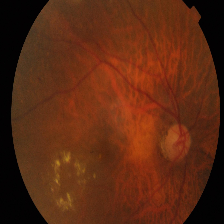
Diabetic retinopathy grade: Proliferative DR